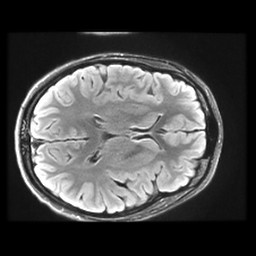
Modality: FLAIR
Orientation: axial
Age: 21
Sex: female
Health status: healthy
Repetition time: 12 s
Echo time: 0.09782 s